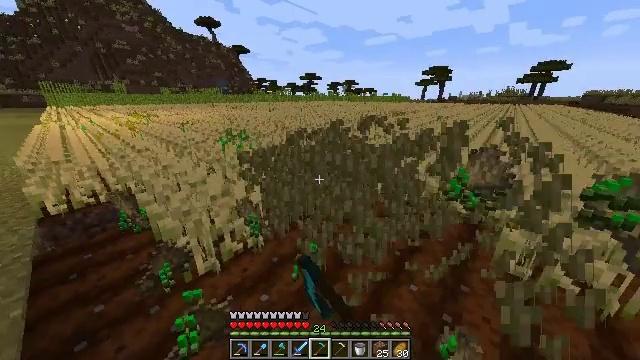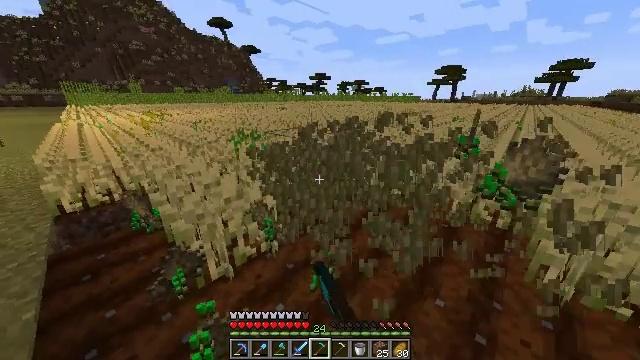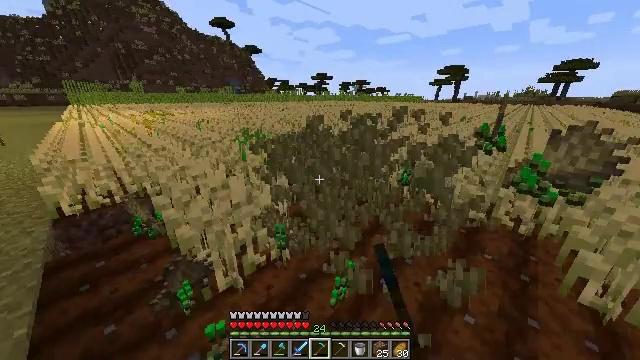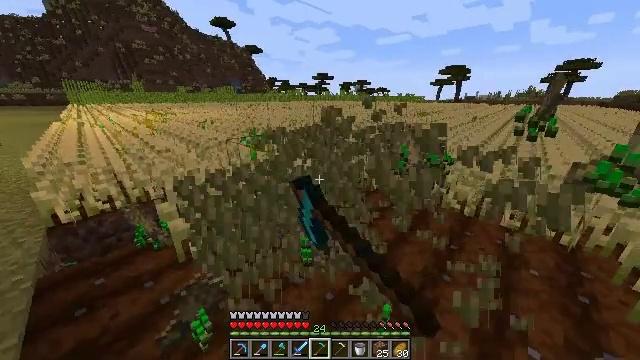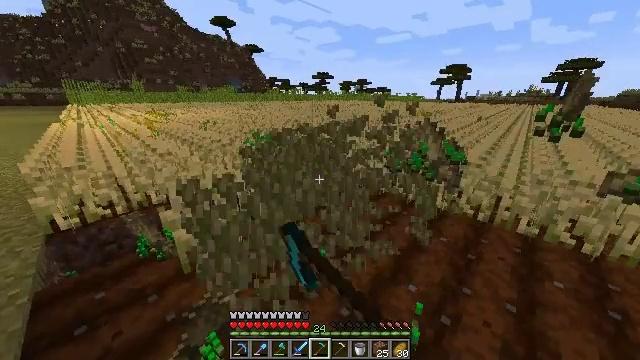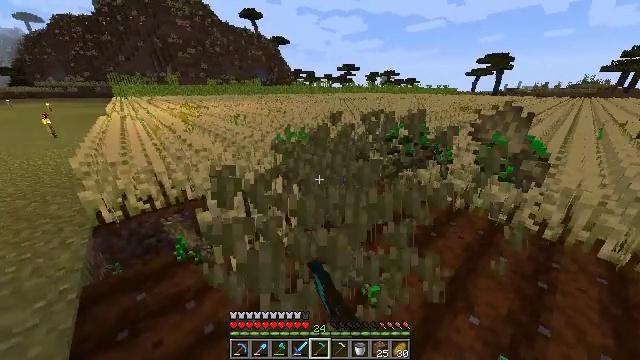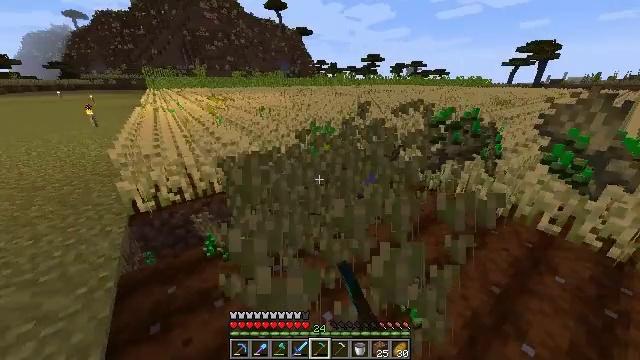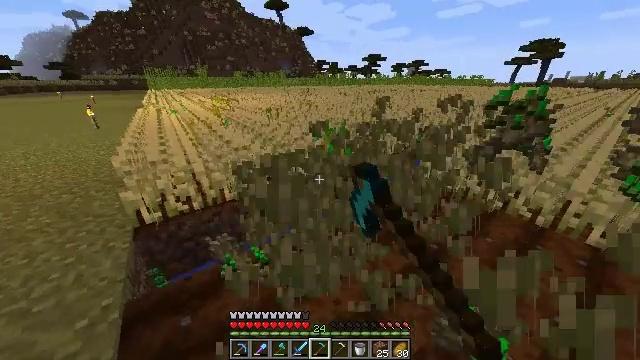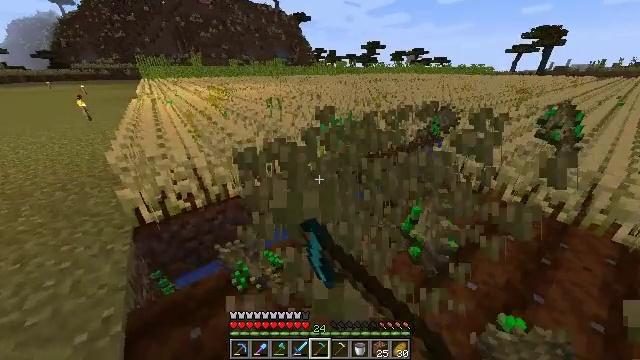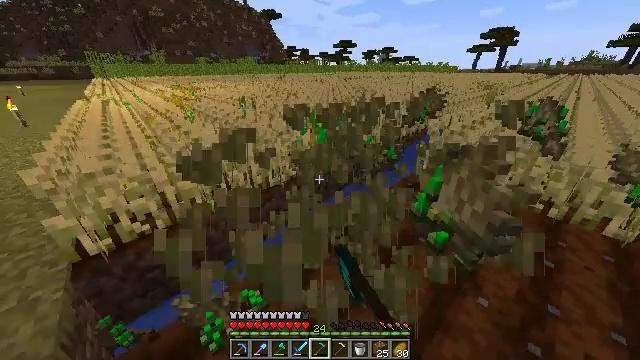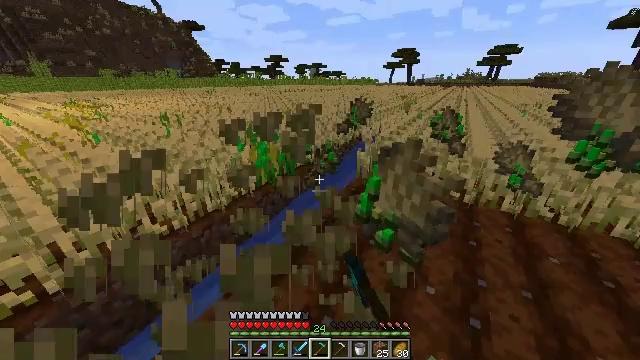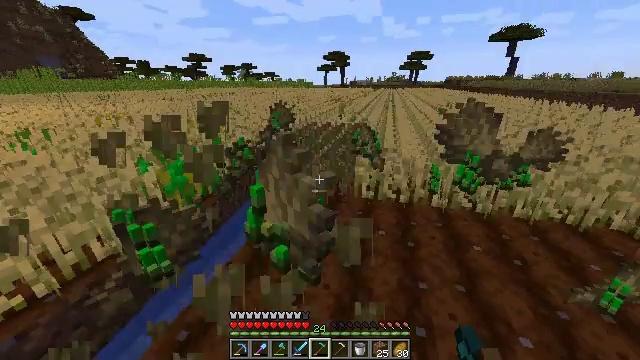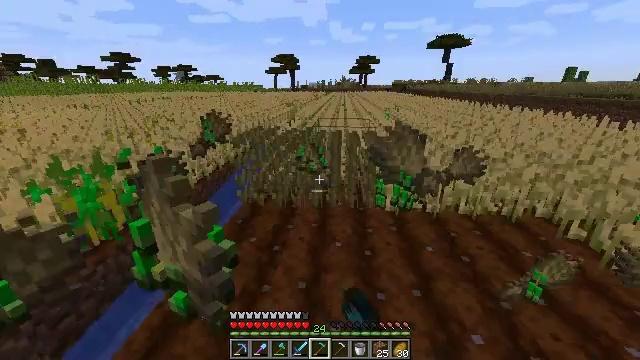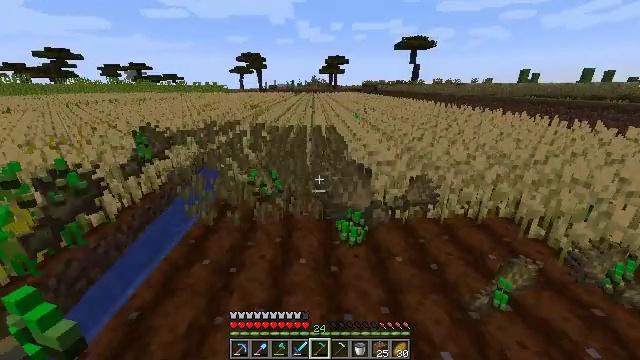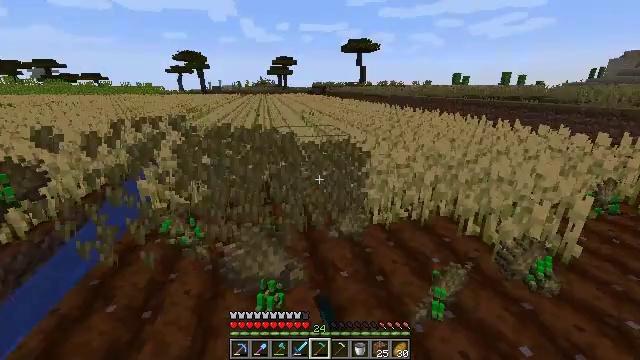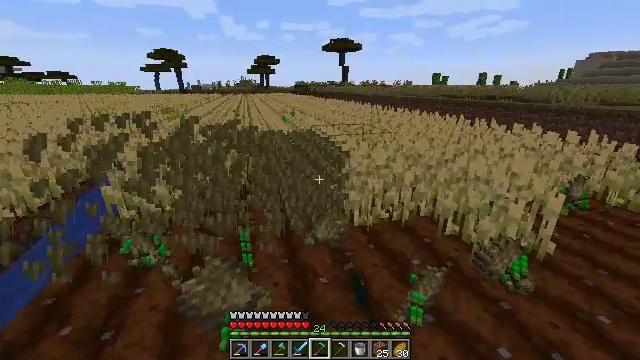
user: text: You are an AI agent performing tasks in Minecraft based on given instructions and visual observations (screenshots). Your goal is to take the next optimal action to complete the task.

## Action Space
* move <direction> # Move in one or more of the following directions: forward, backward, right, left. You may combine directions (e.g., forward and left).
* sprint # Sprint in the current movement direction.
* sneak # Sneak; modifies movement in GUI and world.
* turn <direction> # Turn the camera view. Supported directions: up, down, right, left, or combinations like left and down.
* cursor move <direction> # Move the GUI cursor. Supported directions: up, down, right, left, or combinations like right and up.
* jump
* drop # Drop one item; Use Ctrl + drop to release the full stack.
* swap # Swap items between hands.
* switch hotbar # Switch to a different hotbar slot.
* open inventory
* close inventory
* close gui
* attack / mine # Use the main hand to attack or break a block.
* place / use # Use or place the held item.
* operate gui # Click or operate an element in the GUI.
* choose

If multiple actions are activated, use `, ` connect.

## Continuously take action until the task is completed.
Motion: motion action
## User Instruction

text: Collect wheat crops.
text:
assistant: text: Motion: move forward and move left, turn left, attack / mine
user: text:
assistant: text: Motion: move forward and move left, attack / mine
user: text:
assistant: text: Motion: move forward and move left, attack / mine
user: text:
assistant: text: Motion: move forward and move left, attack / mine
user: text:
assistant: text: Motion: move forward and move left, turn left and down, attack / mine
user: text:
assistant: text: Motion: move forward and move left, turn left and down, attack / mine
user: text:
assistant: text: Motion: move forward and move left, attack / mine
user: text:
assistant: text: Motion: move forward and move left, turn down, attack / mine
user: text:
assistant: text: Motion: move forward and move right, turn right, attack / mine
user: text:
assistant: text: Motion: move right, turn right and up, attack / mine
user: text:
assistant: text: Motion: move right, turn right and up, attack / mine
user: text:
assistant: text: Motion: move forward and move right, turn right and up, attack / mine
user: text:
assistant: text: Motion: move forward and move right, turn right, attack / mine
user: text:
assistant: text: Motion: move forward and move right, turn right, attack / mine
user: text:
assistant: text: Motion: move forward and move right, turn right, attack / mine
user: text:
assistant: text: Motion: move forward and move right, turn right, attack / mine
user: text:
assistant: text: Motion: move forward and move right, turn right and down, attack / mine
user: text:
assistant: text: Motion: move forward and move right, turn right, attack / mine
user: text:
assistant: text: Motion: move forward and move right, turn right, attack / mine
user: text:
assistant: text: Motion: move forward and move right, turn right, attack / mine
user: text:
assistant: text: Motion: move forward and move right, turn right, attack / mine
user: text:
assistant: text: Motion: move forward and move right, turn right, attack / mine
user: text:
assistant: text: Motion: move forward and move right, turn right, attack / mine
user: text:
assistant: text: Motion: move forward and move right, attack / mine
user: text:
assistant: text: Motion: move forward and move right, turn left and up, attack / mine
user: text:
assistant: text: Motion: move forward and move right, turn left and up, attack / mine
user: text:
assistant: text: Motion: move forward, turn left and up, attack / mine
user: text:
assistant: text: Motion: move forward, turn left and up, attack / mine
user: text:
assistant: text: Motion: move forward, turn left and up, attack / mine
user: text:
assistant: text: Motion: move forward, turn left and up, attack / mine